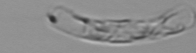
Label: Guinardia_striata